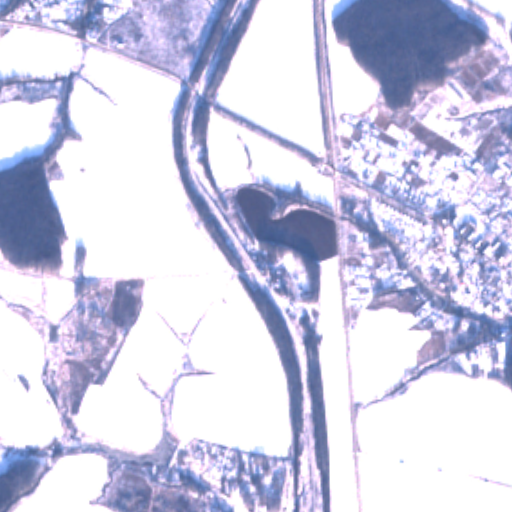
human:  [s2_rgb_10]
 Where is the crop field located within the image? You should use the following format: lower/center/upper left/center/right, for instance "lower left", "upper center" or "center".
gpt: The crop field is located in the lower right of the image.
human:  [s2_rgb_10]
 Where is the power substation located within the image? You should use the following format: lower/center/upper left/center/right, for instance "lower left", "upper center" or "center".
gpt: The power substation is located in the upper center of the image.
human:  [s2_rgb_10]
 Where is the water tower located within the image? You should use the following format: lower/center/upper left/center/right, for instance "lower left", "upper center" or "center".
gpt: The water tower is located in the center right of the image.
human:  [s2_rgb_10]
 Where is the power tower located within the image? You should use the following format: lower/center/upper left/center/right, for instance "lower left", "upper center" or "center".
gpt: There is no power tower in the image.